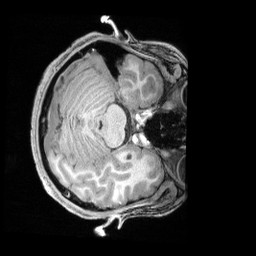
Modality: T1w
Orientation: axial
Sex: male
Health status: ill
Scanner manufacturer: siemens
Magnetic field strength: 3 T
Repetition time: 2.4 s
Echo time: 0.00201 s